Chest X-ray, PA view. Patient: 57 years old, sex M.
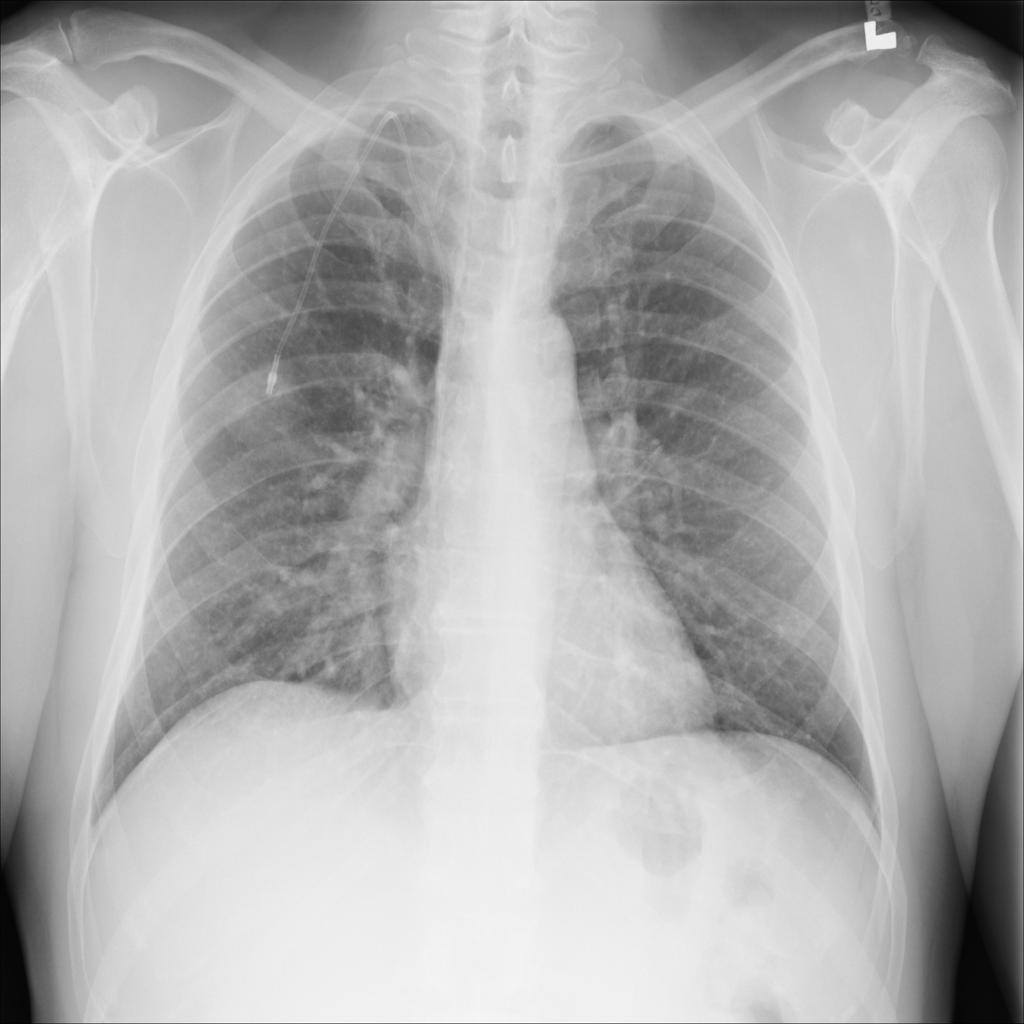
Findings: No Finding